Question: I am trying to retrieve a list of items from 'Firebase' and after all the data is retrieved, I want to inflate the data in 'listView' using an adaptor. Here is the code I am using:
'''
vehicleReference.addValueEventListener(new ValueEventListener() {
@Override
public void onDataChange(DataSnapshot dataSnapshot) {
if (dataSnapshot.exists()){
for (DataSnapshot data : dataSnapshot.getChildren()){
ServiceHistoryDataModel serviceHistoryData = data.getValue(ServiceHistoryDataModel.class);
serviceHistoryDataList.add(serviceHistoryData);
}
ServiceHistoryListAdapter adapter = new ServiceHistoryListAdapter (this,serviceHistoryDataList,getLayoutInflater());
listView.setAdapter(adapter);
}else
Toast.makeText(ServiceHistoryActivity.this, "No service history available !", Toast.LENGTH_SHORT).show();
}
@Override
public void onCancelled(DatabaseError databaseError) {
}
});
'''
(please refer the screenshot)
> "ServiceHistoryListAdpter() in ServiceHistoryListAdapter cannot be
applied:..."
'''
ServiceHistoryListAdapter adapter = new ServiceHistoryListAdapter (this,serviceHistoryDataList,getLayoutInflater());
'''
Could you please let me know how can I solve this?

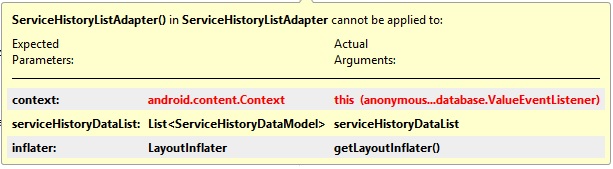
Answer: '''
ServiceHistoryListAdapter adapter = new ServiceHistoryListAdapter(YourActivityName.this,serviceHistoryDataList,getLayoutInflater());
'''